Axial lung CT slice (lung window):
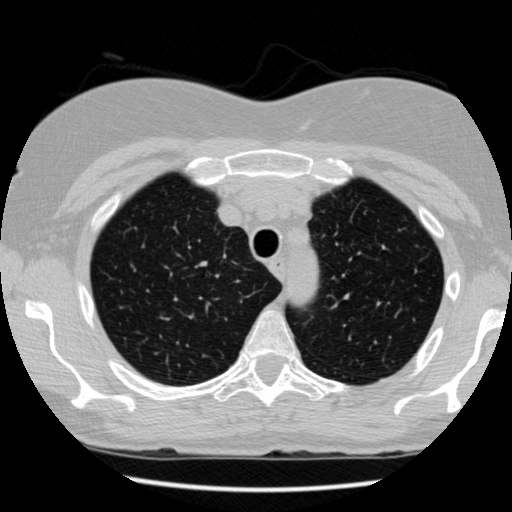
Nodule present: no